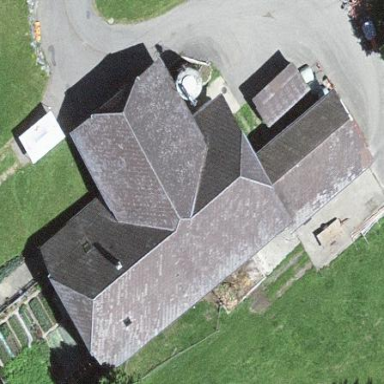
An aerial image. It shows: Farm building.